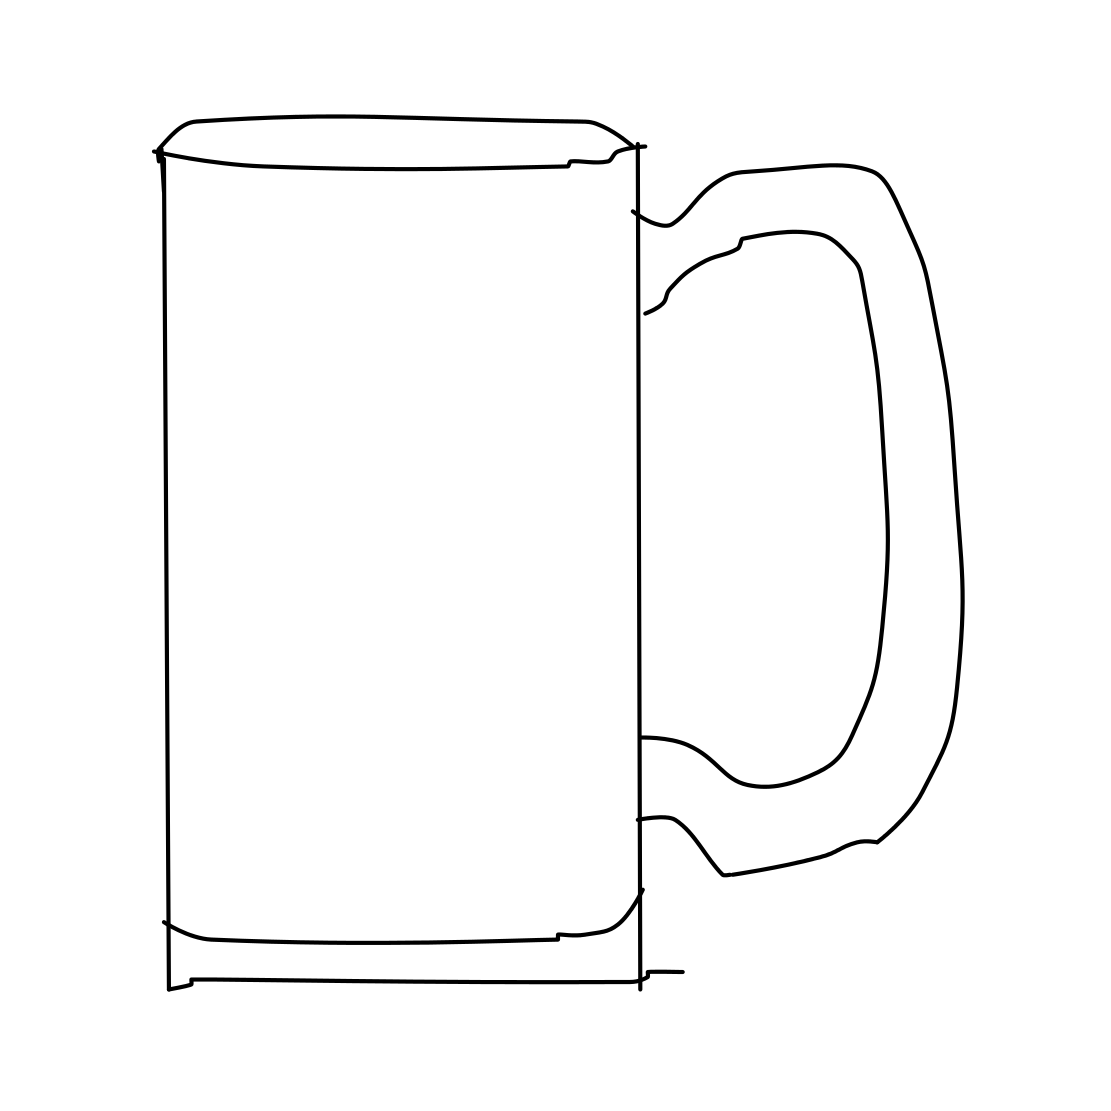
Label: beer-mug